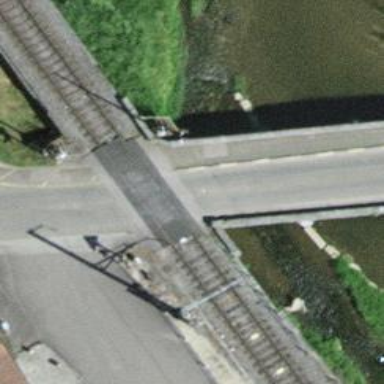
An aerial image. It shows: Level crossing along the railway.